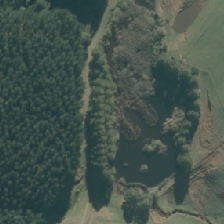
Land cover: deciduous_hardwood